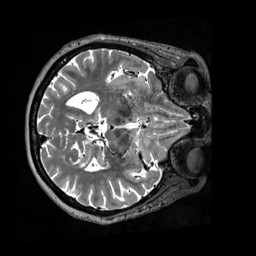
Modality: T2w
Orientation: axial
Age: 68
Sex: female
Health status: ill
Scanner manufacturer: siemens
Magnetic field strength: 3 T
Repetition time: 3.2 s
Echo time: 0.564 s